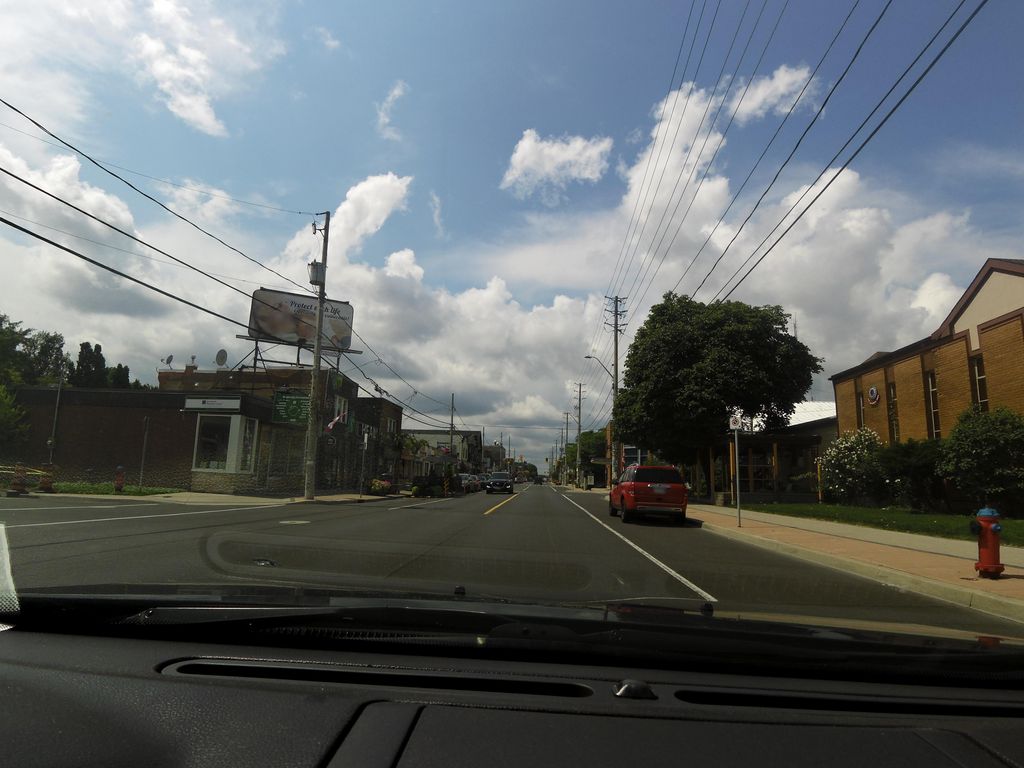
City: hamilton